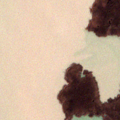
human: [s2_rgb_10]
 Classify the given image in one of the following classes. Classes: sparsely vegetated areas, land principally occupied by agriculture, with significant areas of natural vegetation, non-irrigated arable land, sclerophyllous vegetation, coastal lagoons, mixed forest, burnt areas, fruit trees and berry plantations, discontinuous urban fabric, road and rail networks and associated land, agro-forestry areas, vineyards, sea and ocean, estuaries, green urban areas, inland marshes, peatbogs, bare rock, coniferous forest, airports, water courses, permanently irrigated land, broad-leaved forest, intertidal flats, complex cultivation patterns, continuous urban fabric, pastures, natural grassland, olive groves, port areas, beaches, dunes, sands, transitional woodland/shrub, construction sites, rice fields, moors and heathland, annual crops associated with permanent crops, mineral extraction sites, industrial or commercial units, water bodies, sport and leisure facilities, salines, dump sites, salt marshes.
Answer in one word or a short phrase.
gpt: inland marshes, water bodies